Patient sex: F
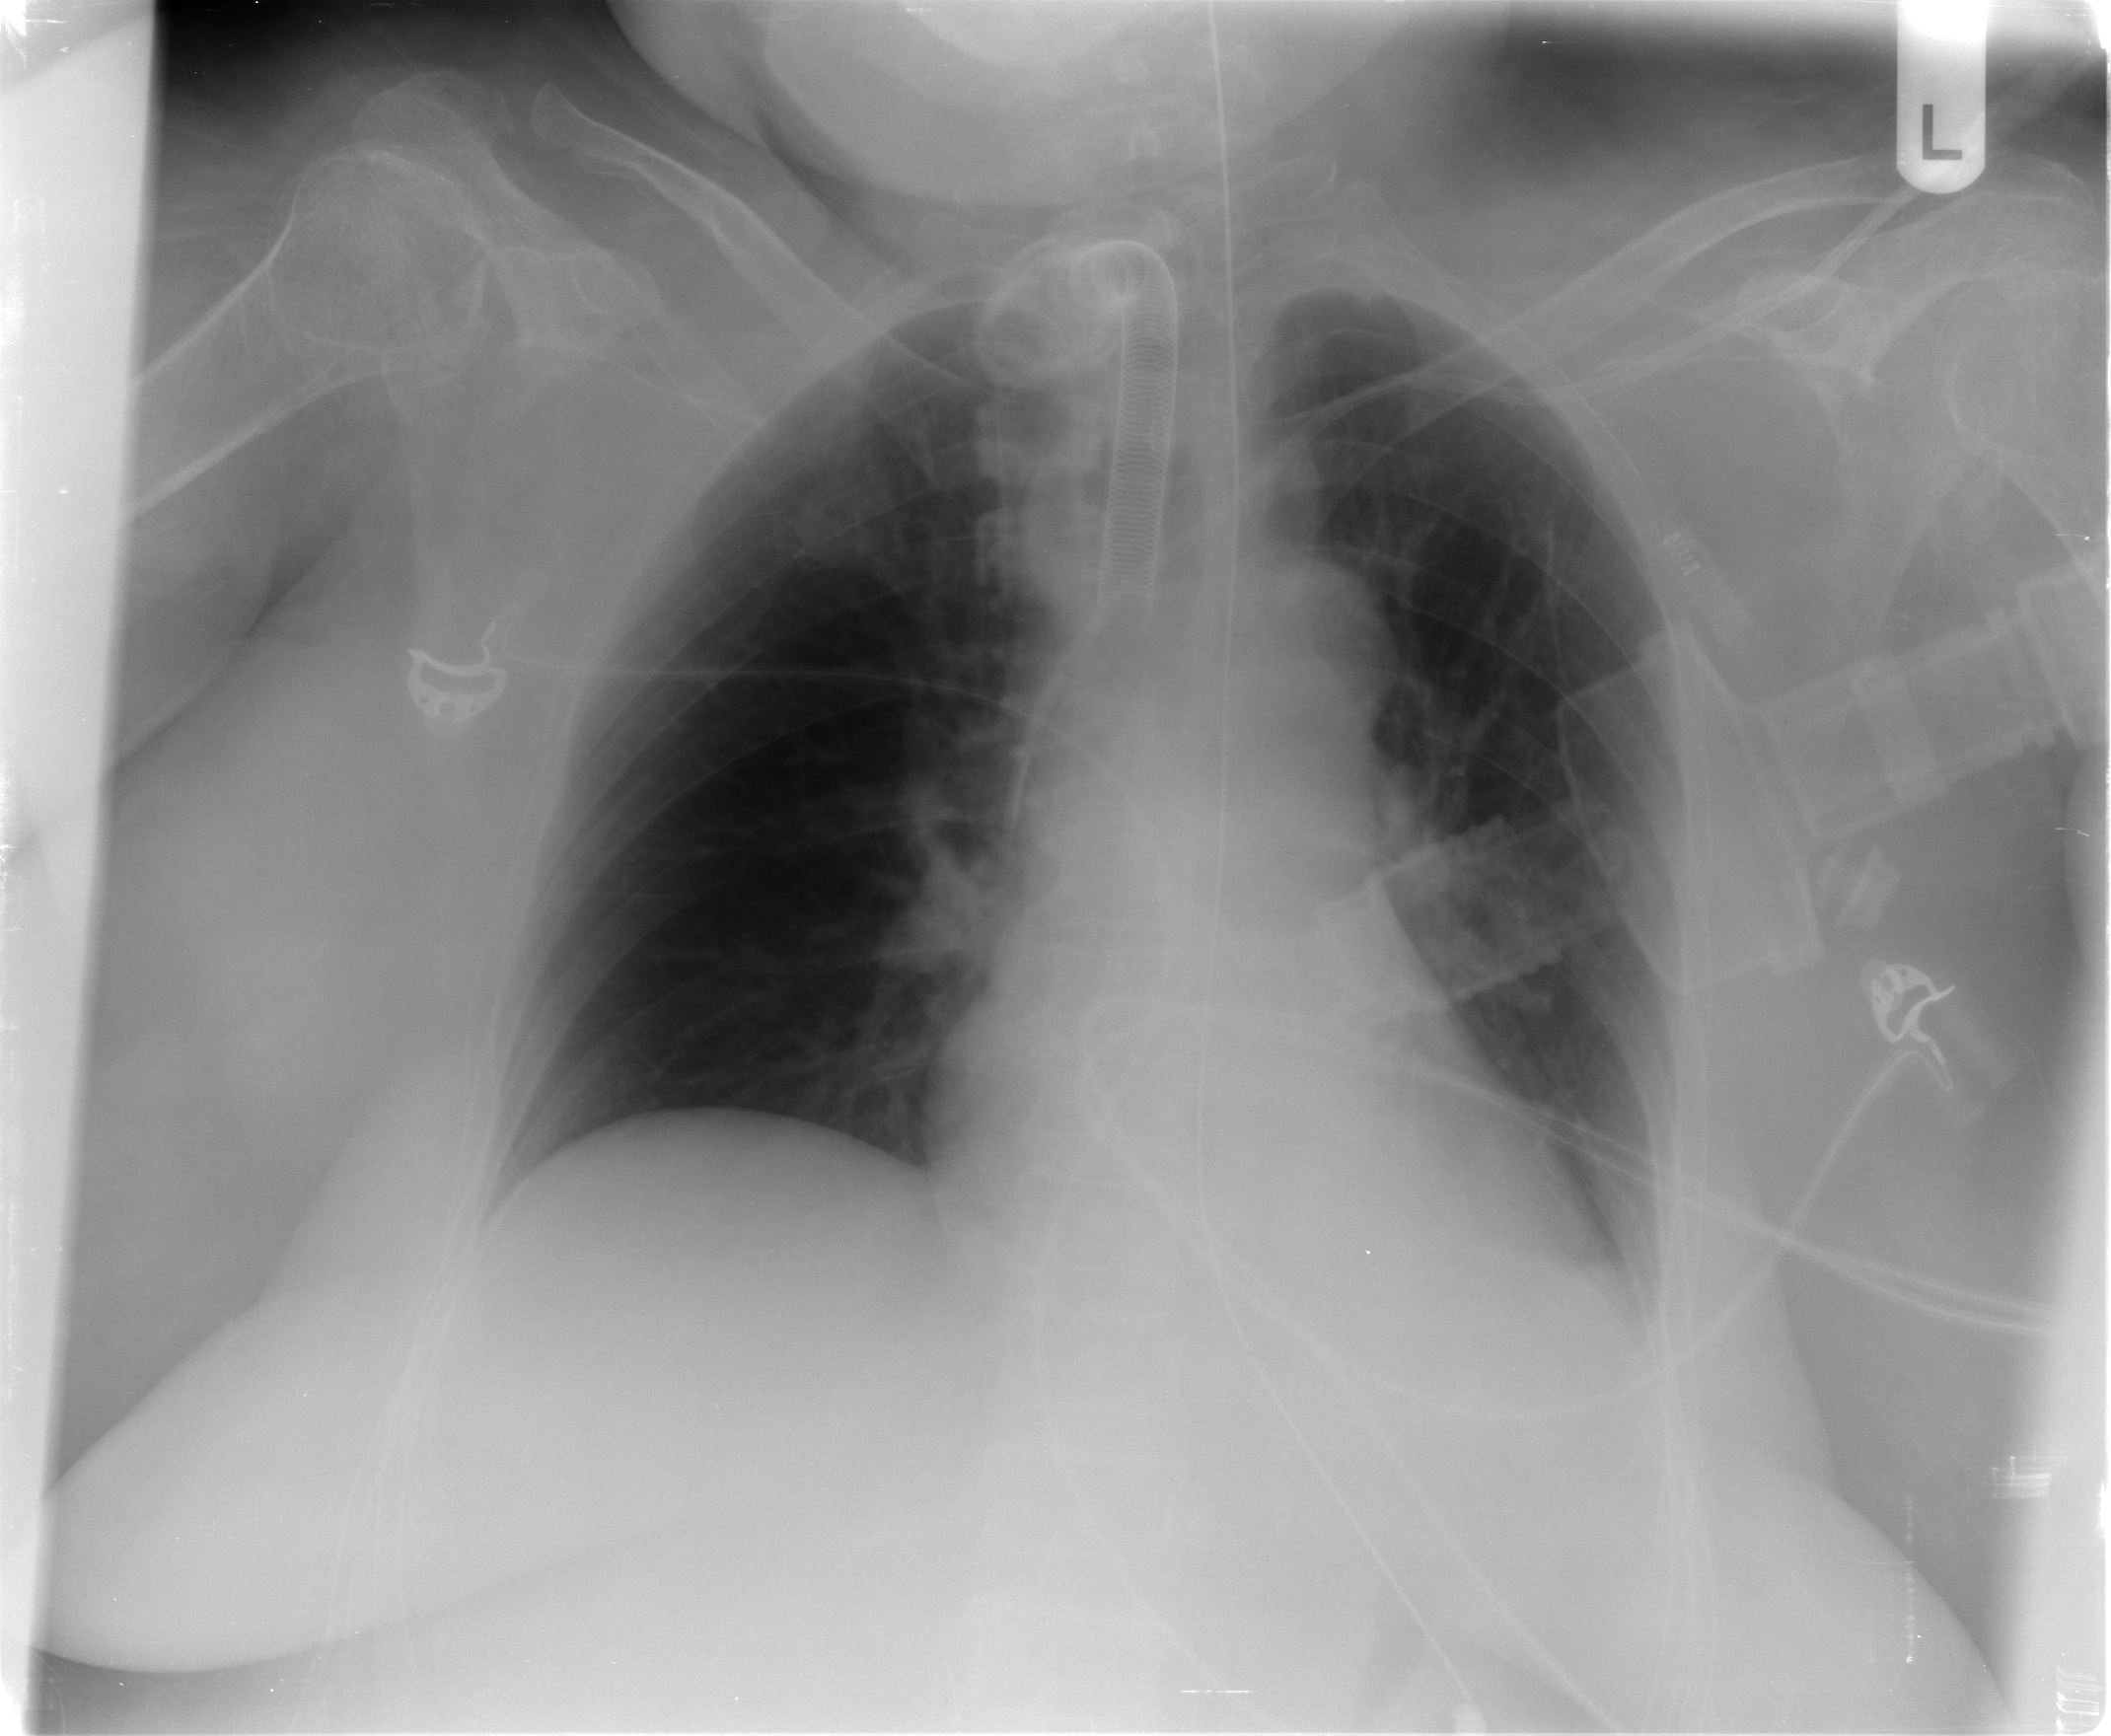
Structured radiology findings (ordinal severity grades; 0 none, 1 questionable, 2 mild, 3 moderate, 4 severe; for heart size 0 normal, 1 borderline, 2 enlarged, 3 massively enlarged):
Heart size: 0
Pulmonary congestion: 0
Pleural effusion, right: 0
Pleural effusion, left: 0
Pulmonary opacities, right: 0
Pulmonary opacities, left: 0
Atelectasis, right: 0
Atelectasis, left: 2